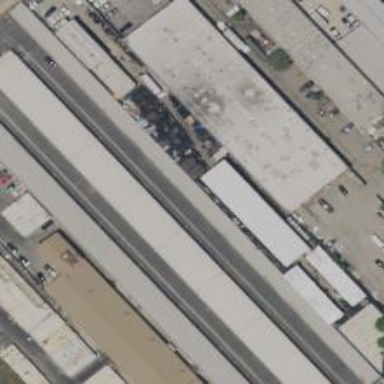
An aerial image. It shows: Warehouse building.